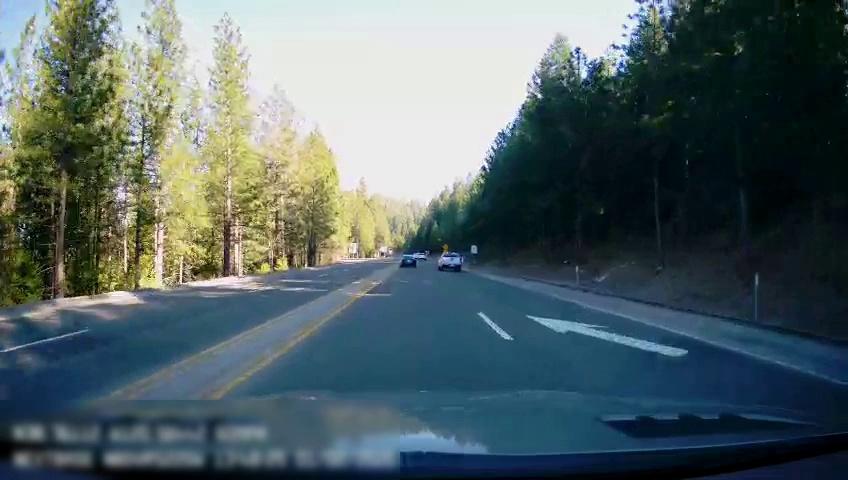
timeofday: Day
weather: Sunny
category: Drivable Space
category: Vehicles | Car
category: Vehicles | Truck
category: Lanes | Alternate Lane
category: Lanes | Current Lane
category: Lanes | Current Lane
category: Lanes | Opposite Lane
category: Lanes | Opposite Lane
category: Lanes | Opposite Lane
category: Traffic | Signs